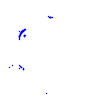
Particle: pion